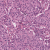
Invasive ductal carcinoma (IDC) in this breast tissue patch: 1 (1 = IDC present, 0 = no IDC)